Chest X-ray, PA view. Patient: 54 years old, sex F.
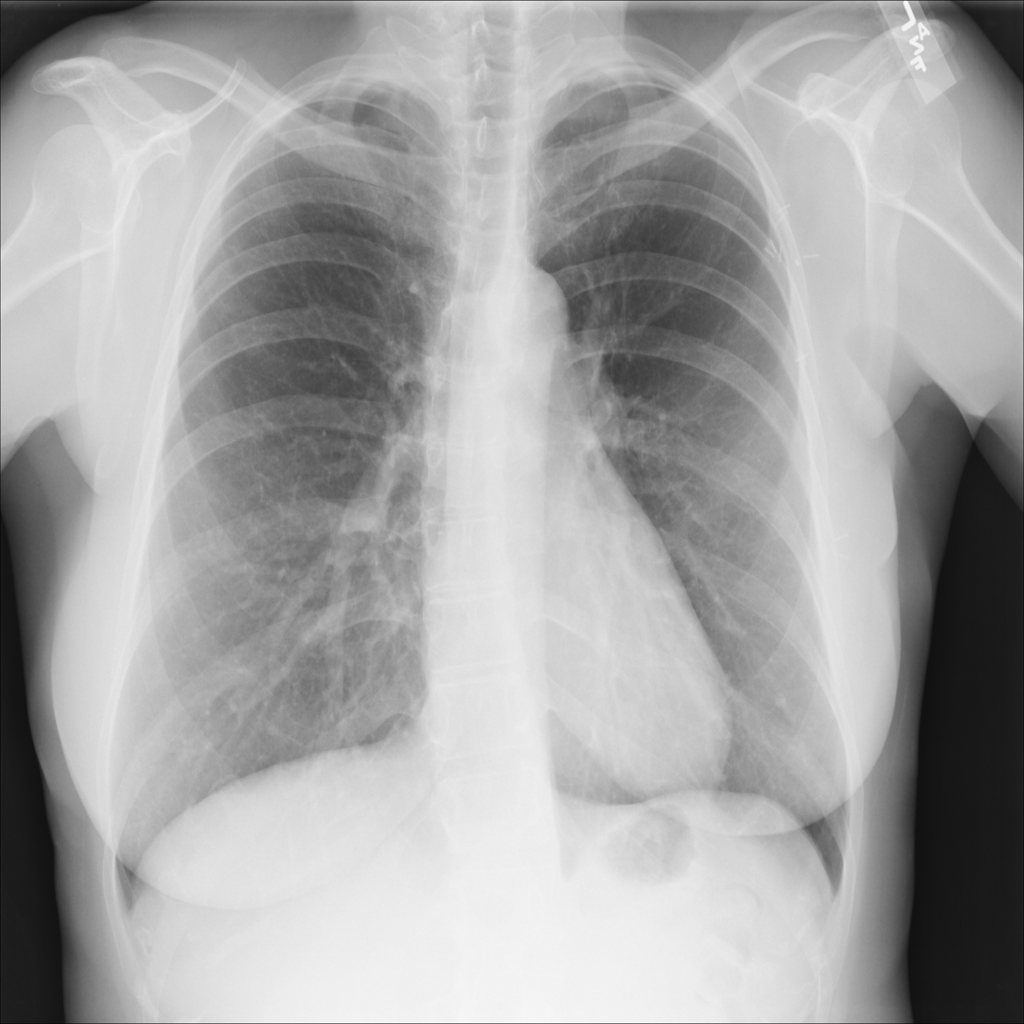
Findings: No Finding